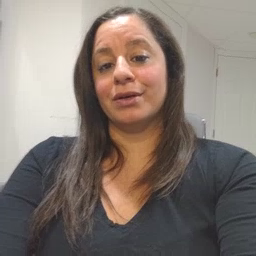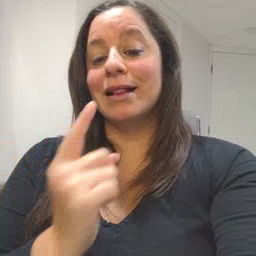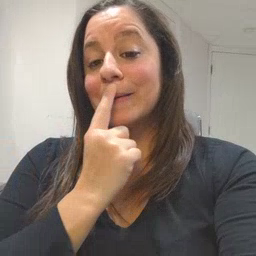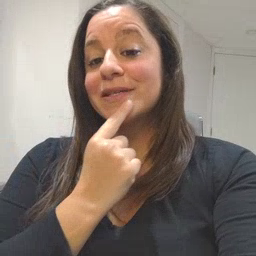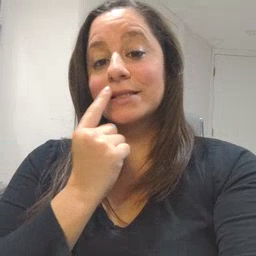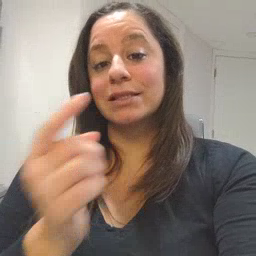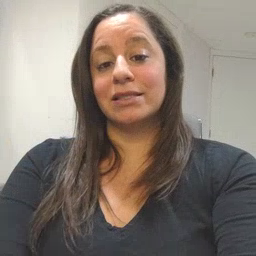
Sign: lips